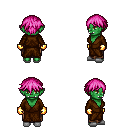
a pixel art fantasy rpg character, female body template, orc, green skin, brown robe, robe skirt, pink short bangs hairstyle, gold gloves, white slippers, four views (front, back, left, right), 2x2 character sprite sheet, small pixel art, hard edges, no anti-aliasing